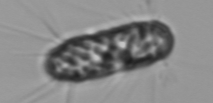
Label: Corethron_hystrix